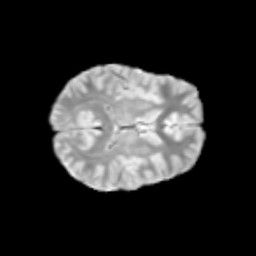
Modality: T2w
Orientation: axial
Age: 10
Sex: female
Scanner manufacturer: siemens
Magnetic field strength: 3 T
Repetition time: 3.8 s
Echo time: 0.07 s